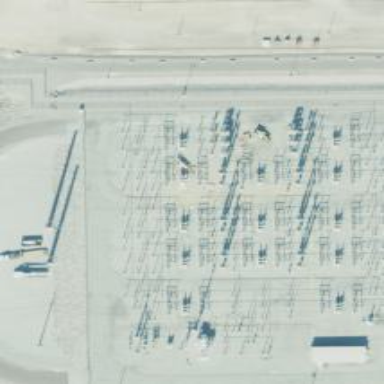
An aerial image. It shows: Switch for power supply.